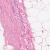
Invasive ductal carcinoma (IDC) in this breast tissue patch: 0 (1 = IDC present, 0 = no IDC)